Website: macys
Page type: cart
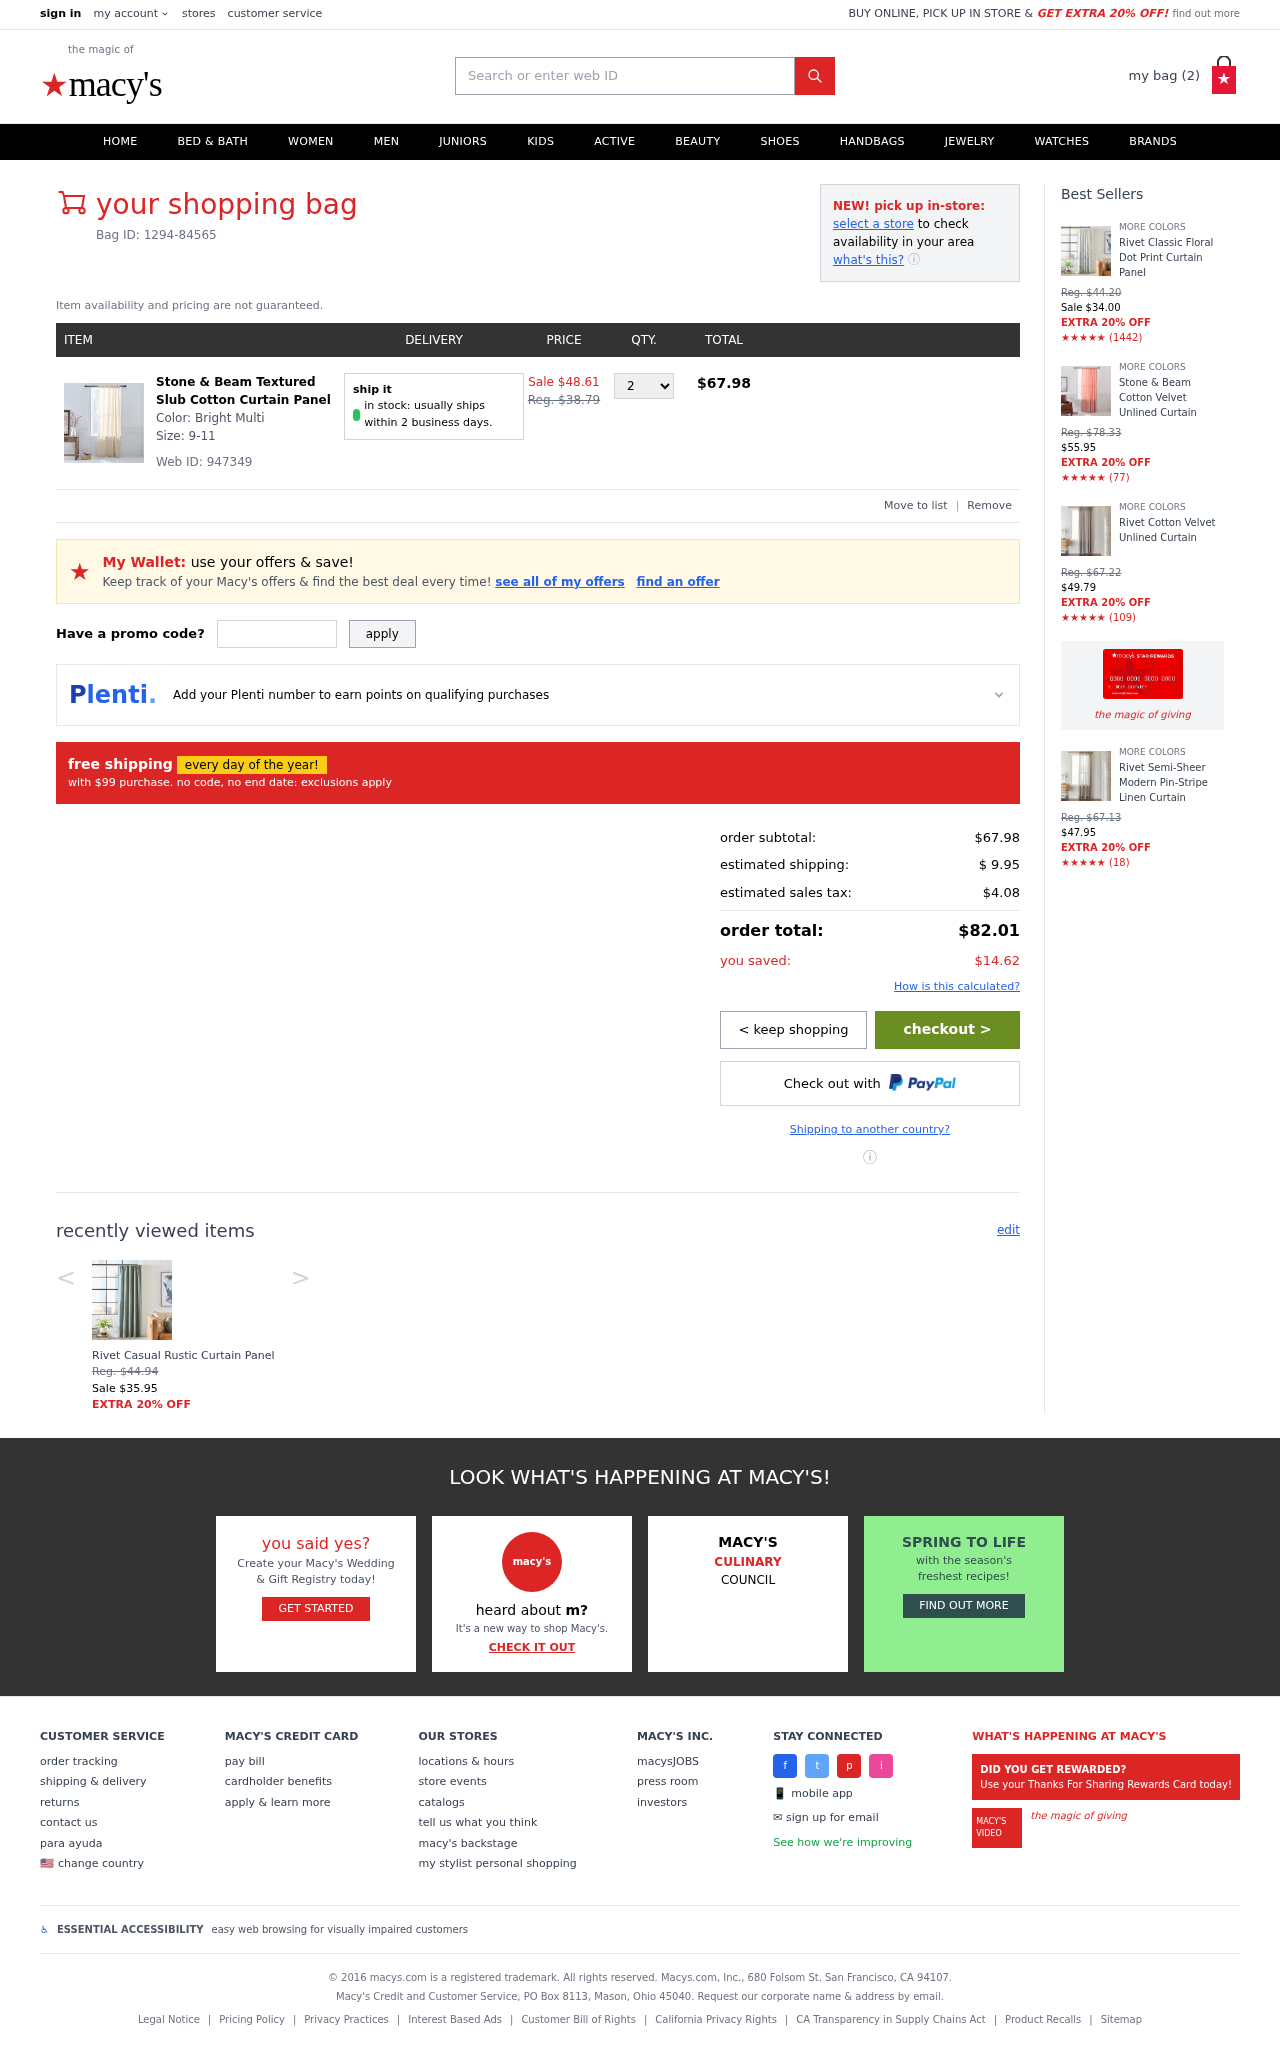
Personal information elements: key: PII_PROMO_CODE
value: SPRING84
Product elements: key: PRODUCT1_NAME
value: Stone & Beam Textured Slub Cotton Curtain Panel
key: PRODUCT1_PRICE
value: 33.99
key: PRODUCT1_QUANTITY
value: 2
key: PRODUCT2_NAME
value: Rivet Casual Rustic Curtain Panel
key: PRODUCT2_PRICE
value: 35.95
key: PRODUCT3_NAME
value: Rivet Classic Floral Dot Print Curtain Panel
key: PRODUCT3_NUM_RATINGS
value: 1442
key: PRODUCT3_PRICE
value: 34
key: PRODUCT4_NAME
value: Stone & Beam Cotton Velvet Unlined Curtain
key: PRODUCT4_NUM_RATINGS
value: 77
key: PRODUCT4_PRICE
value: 55.95
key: PRODUCT5_NAME
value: Rivet Cotton Velvet Unlined Curtain
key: PRODUCT5_NUM_RATINGS
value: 109
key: PRODUCT5_PRICE
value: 49.79
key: PRODUCT6_NAME
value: Rivet Semi-Sheer Modern Pin-Stripe Linen Curtain
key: PRODUCT6_NUM_RATINGS
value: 18
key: PRODUCT6_PRICE
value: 47.95
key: PRODUCT1_ORIGINAL_PRICE
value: Sale $48.61
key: PRODUCT1_TOTAL
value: $67.98
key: PRODUCT2_ORIGINAL_PRICE
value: Reg. $44.94
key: PRODUCT3_ORIGINAL_PRICE
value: Reg. $44.20
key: PRODUCT3_RATING
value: ★★★★★
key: PRODUCT4_ORIGINAL_PRICE
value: Reg. $78.33
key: PRODUCT4_RATING
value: ★★★★★
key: PRODUCT5_ORIGINAL_PRICE
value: Reg. $67.22
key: PRODUCT5_RATING
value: ★★★★★
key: PRODUCT6_ORIGINAL_PRICE
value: Reg. $67.13
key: PRODUCT6_RATING
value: ★★★★★
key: PRODUCT_WEB_ID
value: Web ID: 947349
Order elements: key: ORDER_NUM_ITEMS
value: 2
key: ORDER_BAG_ID
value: Bag ID: 1294-84565
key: ORDER_SUBTOTAL
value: $67.98
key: ORDER_SHIPPING_COST
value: $ 9.95
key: ORDER_TAX
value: $4.08
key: ORDER_TOTAL
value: $82.01
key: ORDER_SAVINGS
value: $14.62
Search elements: key: HEADER_SEARCH
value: Search or enter web ID